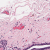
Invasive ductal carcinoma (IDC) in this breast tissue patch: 0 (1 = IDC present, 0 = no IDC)